Question: How do I get the text from inputs without value attribute with Selenium? The problem is that they are filled automatically (maybe with JavaScript) when the page loads and the text doesn't appear on the html so I can't find anything that represents it.

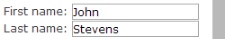
Answer: Using a module called <URL> solved my problem.
'''
from selenium import webdriver
from selenium.webdriver.common.keys import Keys
import win32clipboard
element.send_keys(Keys.CONTROL, 'a') #highlight all in box
element.send_keys(Keys.CONTROL, 'c') #copy
win32clipboard.OpenClipboard()
text = win32clipboard.GetClipboardData() #paste
win32clipboard.CloseClipboard()
print text
'''